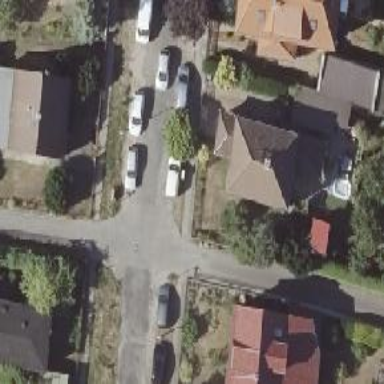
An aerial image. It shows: Smooth asphalt road in residential area.